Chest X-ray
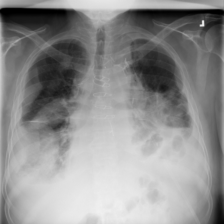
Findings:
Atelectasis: negative
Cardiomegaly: negative
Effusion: negative
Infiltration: negative
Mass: negative
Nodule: negative
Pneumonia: negative
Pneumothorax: negative
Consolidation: negative
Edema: negative
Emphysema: negative
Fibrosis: negative
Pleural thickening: negative
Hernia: negative